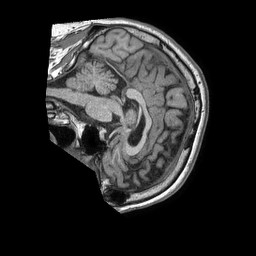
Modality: T1w
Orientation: sagittal
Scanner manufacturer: philips
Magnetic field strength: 1.5 T
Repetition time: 0.007689 s
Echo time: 0.003532 s